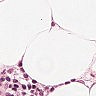
Metastatic tissue present: no